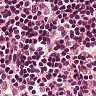
Metastatic tissue present: no